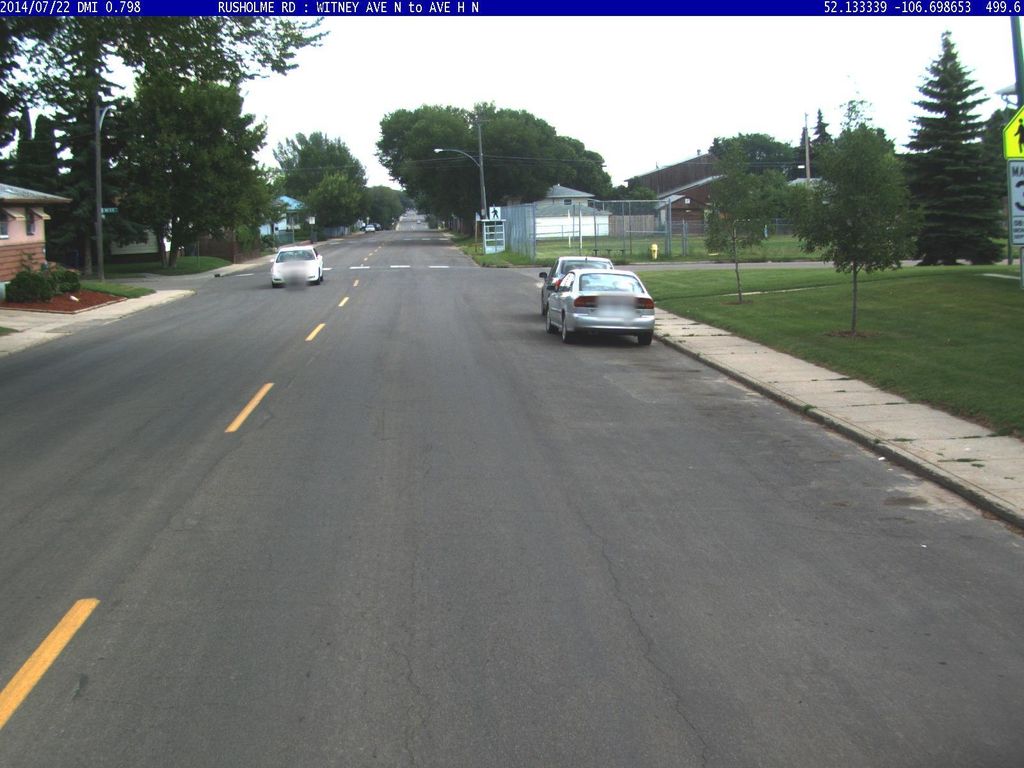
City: saskatoon